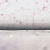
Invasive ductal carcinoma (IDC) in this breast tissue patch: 0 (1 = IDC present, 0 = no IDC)